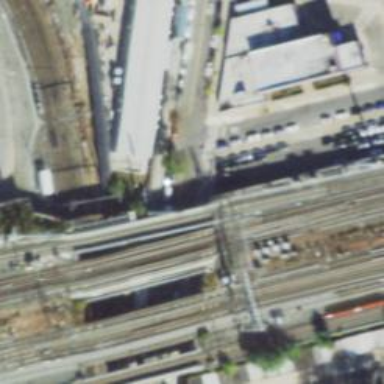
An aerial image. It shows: Railway with electrified contact lines.